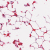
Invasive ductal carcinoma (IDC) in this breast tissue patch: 0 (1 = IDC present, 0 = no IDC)